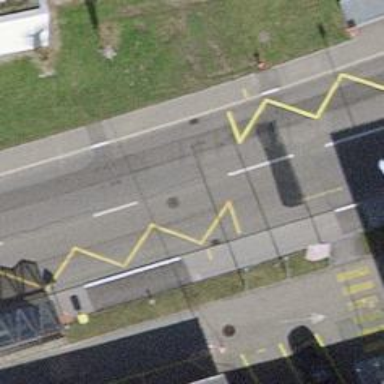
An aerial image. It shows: Trolleybus stop position for public transport.